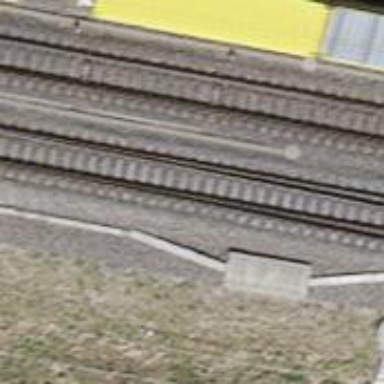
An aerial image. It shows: Railway switch.